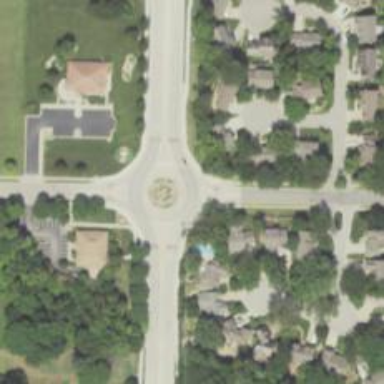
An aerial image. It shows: Secondary road leading to roundabout.